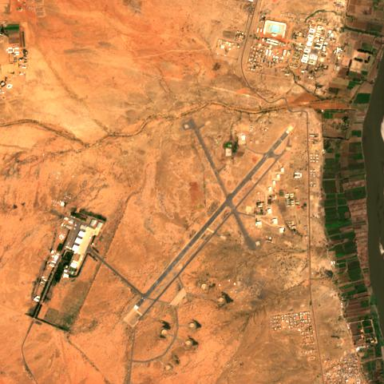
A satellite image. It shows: Military airfield located within aerodrome.